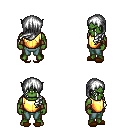
a pixel art fantasy rpg character, male body template, orc, green skin, gold chest armor, teal pants, white left-swept hairstyle, cloth bracers, brown slippers, four views (front, back, left, right), 2x2 character sprite sheet, small pixel art, hard edges, no anti-aliasing